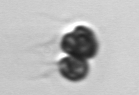
Label: Corymbellus